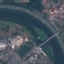
Land use / land cover: Highway